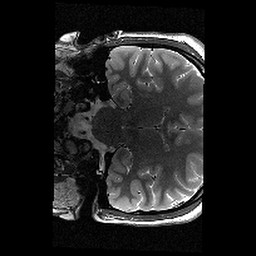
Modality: T2w
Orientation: coronal
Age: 12
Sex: female
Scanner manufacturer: siemens
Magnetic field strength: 3 T
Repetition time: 9.23 s
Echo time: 0.067 s